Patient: sex F, age 63
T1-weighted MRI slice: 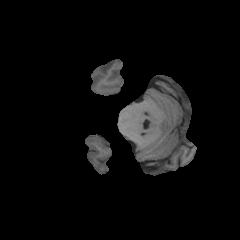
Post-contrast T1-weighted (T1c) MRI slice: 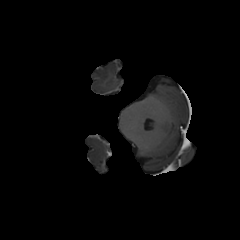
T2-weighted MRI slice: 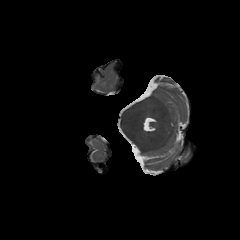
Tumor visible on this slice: no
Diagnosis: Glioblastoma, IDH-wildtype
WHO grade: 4